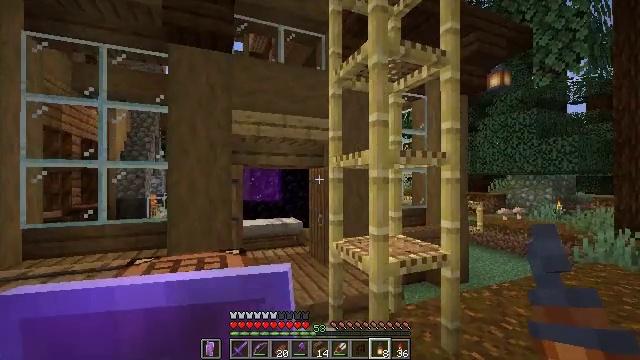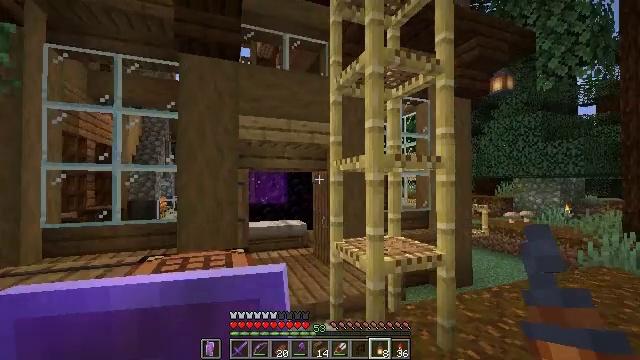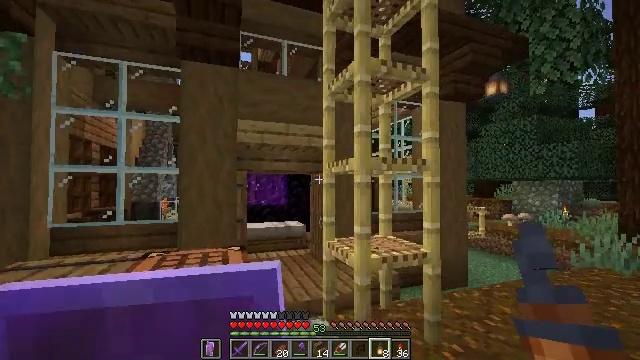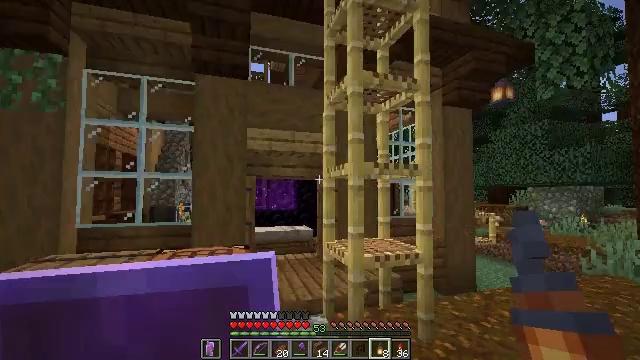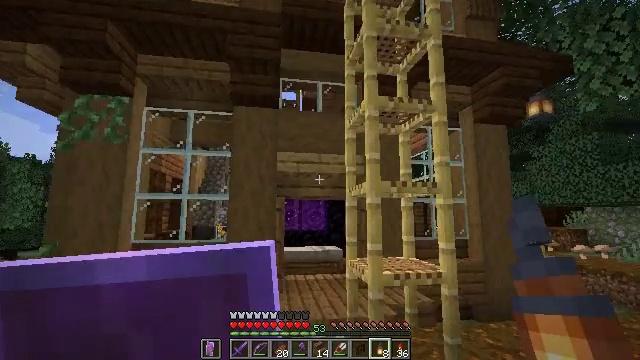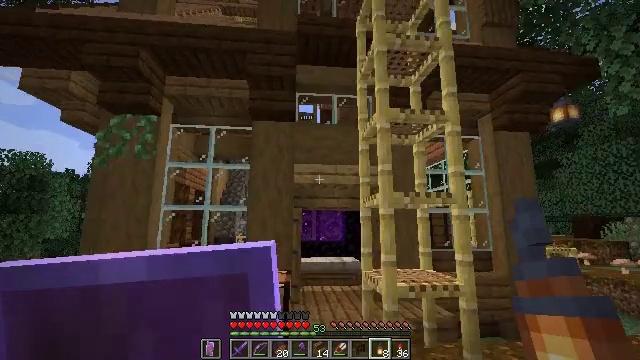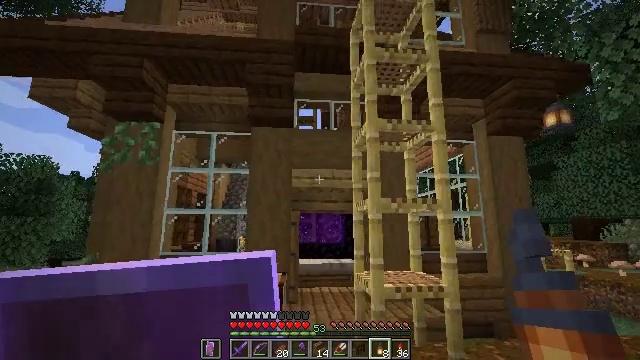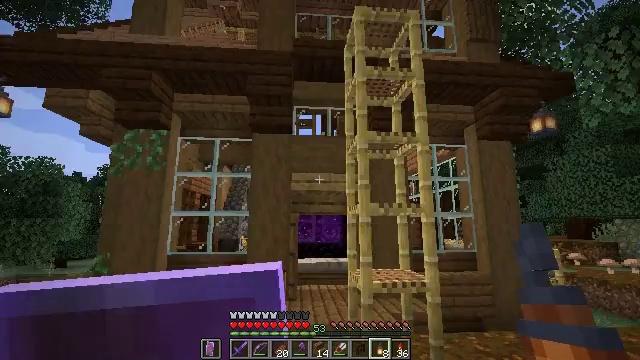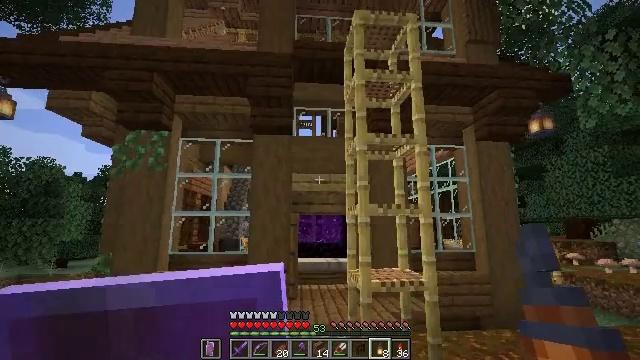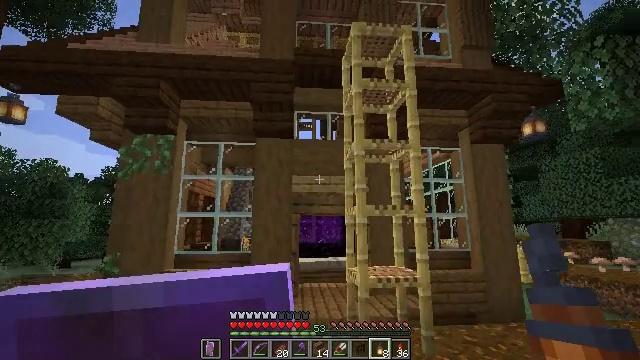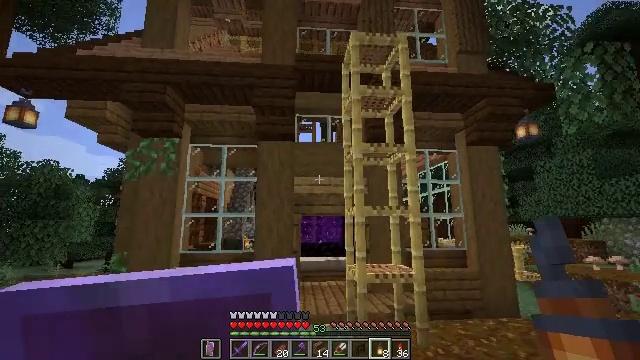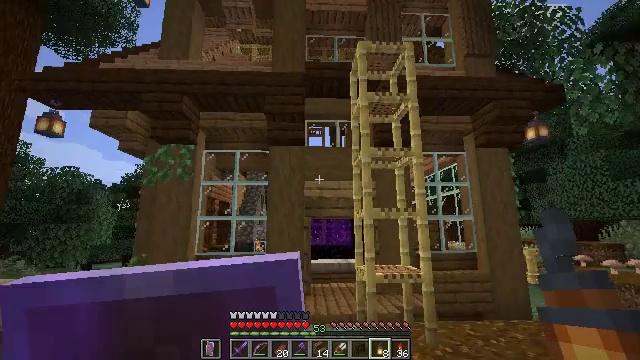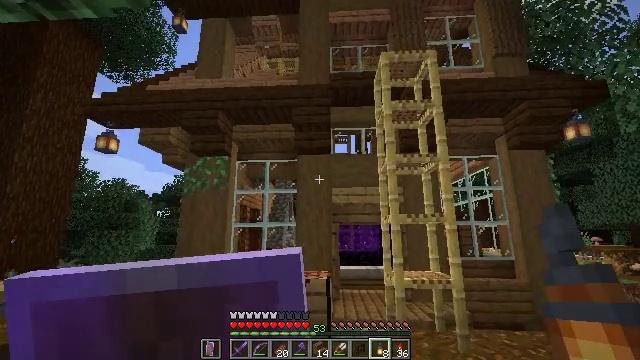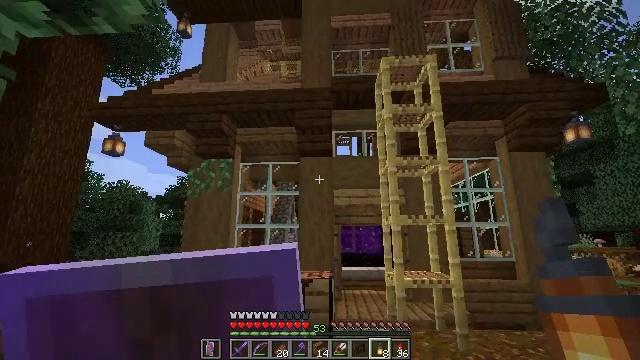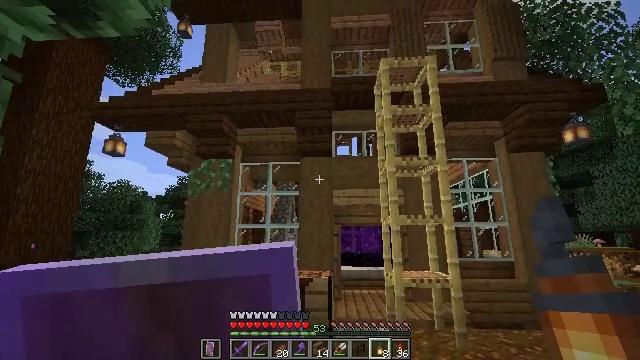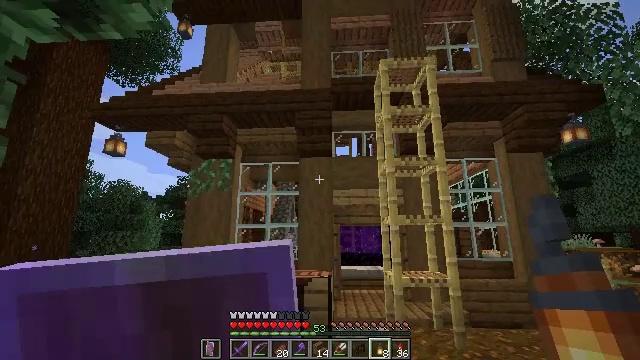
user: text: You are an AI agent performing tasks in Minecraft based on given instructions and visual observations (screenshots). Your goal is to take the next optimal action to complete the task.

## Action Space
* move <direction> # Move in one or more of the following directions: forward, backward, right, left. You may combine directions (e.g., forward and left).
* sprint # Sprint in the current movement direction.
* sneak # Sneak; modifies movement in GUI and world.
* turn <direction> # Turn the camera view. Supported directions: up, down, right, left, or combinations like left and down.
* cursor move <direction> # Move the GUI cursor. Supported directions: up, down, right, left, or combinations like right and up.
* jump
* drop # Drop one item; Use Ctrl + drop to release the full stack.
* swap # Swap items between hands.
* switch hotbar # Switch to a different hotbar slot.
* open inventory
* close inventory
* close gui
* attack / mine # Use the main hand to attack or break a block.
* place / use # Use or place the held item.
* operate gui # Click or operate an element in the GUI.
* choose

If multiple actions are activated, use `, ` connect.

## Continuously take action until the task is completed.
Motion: motion action
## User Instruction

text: Remove and gather vines.
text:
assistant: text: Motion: move back and move right, turn left
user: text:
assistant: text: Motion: move back and move right
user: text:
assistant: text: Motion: move back and move right, turn left and up
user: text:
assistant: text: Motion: move back and move right, turn left and up
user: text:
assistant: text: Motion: move back and move right, turn left and up
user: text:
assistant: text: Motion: move back
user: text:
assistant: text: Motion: move back
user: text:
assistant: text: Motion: move back
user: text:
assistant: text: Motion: move back
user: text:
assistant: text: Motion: move back
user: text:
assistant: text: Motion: move back, turn left
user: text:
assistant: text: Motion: turn left and up
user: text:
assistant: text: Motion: no_op
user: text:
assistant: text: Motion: no_op
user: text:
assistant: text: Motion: no_op
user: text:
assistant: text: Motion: no_op
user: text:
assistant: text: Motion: no_op
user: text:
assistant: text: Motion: no_op
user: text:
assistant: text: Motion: no_op
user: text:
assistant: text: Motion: no_op
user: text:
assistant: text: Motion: no_op
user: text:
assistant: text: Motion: no_op
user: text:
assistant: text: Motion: no_op
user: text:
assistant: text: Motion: no_op
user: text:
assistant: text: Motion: no_op
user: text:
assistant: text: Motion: no_op
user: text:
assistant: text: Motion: no_op
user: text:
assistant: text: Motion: no_op
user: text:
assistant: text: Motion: no_op
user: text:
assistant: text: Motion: no_op